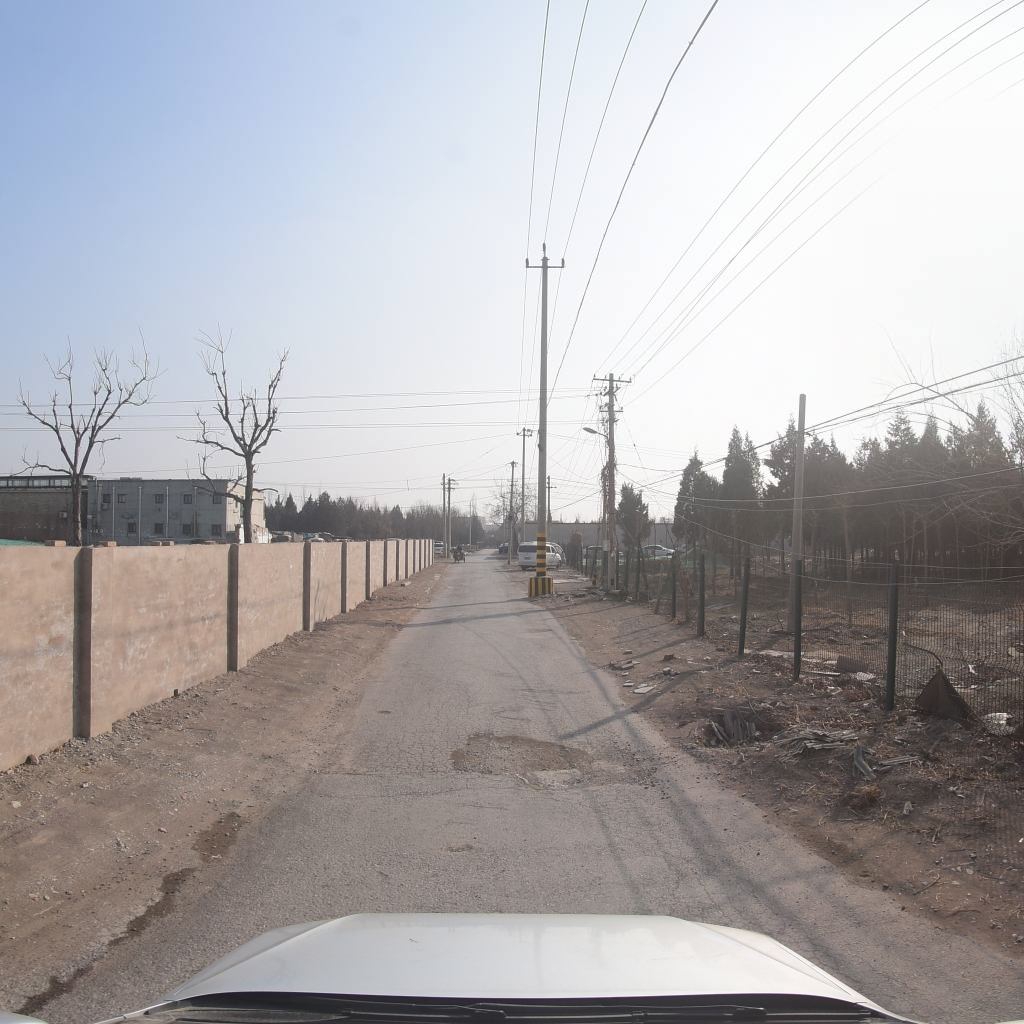
Region: Fengtai
Road damage annotations: alligator crack, pothole